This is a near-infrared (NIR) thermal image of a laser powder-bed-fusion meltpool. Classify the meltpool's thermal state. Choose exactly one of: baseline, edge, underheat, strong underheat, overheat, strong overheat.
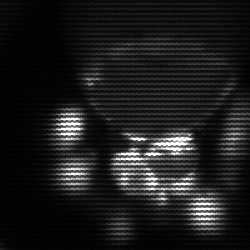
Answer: edge